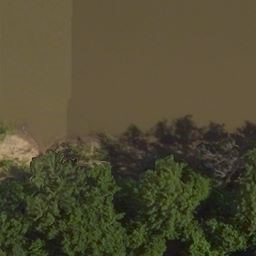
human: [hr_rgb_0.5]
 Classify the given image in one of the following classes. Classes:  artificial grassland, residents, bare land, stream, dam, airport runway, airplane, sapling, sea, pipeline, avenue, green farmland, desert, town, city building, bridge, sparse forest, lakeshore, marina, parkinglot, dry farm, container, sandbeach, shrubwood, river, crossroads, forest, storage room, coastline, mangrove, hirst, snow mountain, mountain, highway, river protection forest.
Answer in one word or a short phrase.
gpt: river protection forest